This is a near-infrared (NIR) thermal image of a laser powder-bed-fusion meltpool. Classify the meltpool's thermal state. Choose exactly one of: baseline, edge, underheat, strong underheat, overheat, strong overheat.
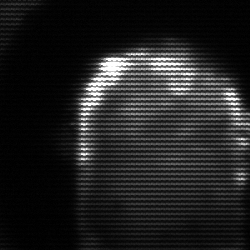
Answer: baseline